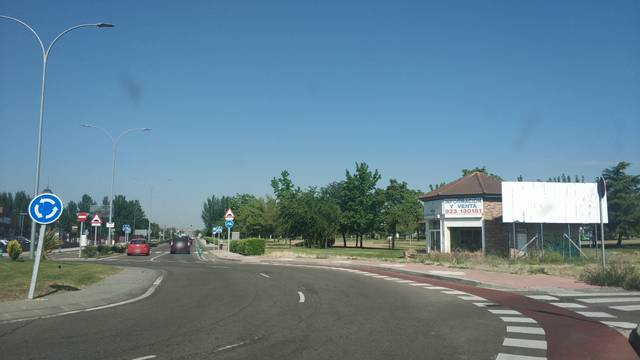
Region: Spain
Coordinates: 40.951, -5.642